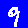
Digit: 9